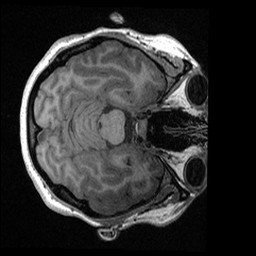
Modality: T1w
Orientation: axial
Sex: female
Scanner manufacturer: ge
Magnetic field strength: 3 T
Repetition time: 0.0064 s
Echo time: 0.00281 s